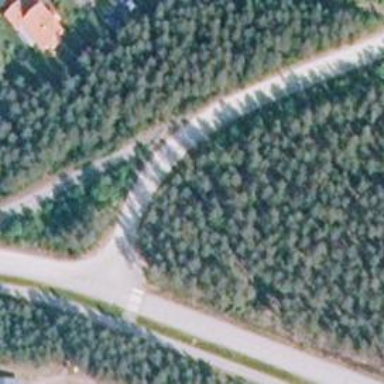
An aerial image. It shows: Path.